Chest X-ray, PA view. Patient: 30 years old, sex F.
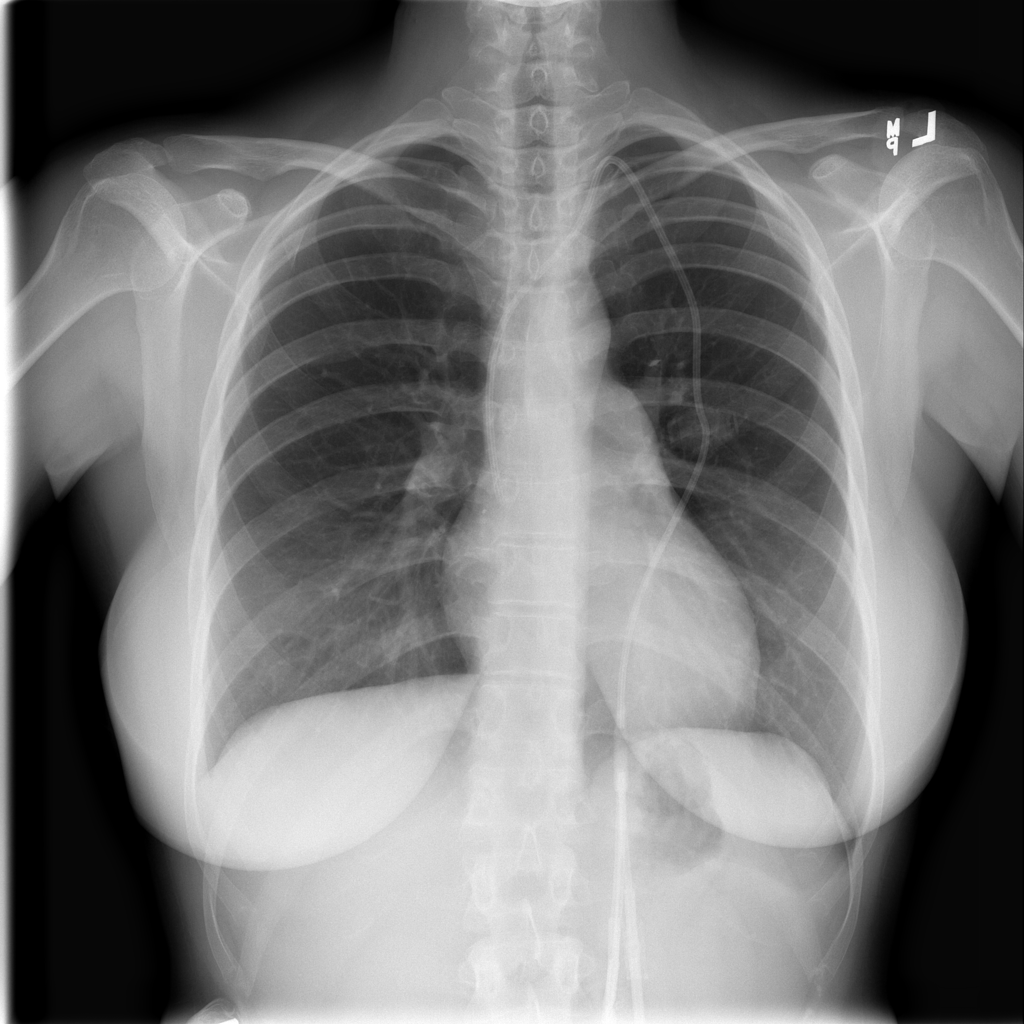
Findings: No Finding